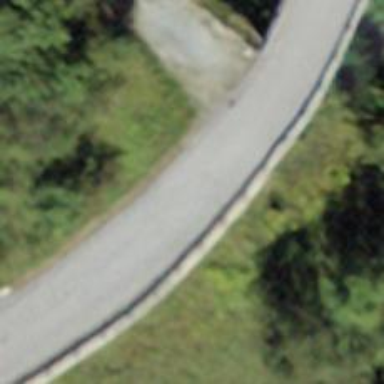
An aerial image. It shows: Unclassified road with asphalt surface.